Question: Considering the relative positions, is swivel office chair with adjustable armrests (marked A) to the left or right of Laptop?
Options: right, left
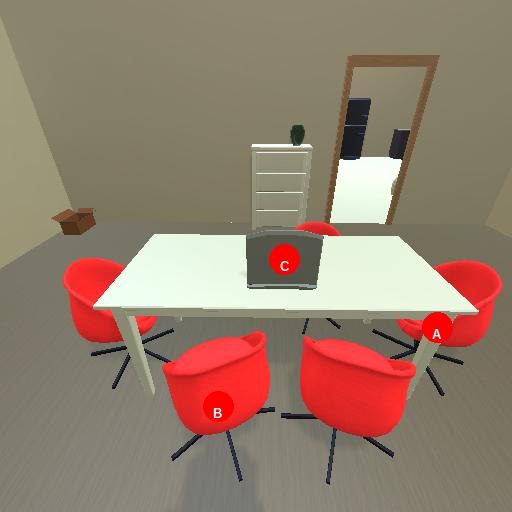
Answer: right